Question: I have a time series. If i draw this time series I have such a diagram

my Data:
'''
539 532 531 538 544 554 575 571 543 559 511 525 512 540
535 514 524 527 532 547 564 548 572 564 549 532 519 520
520 543 550 542 528 523 531 548 554 574 575 560 534 518
511 519 527 554 543 527 540 524 523 539 569 552 553 540
522 522 492 519 532 527 532 550 535 517 551 548 571 574
539 535 515 512 510 527 533 543 540 533 519 539 555 542
574 543 555 539 507 522 518 519 516 546 523 530 532 539
540 568 554 563 550 526 509 492 525 519 527 526 515 530
531 553 563 562 576 568 539 516 512 500 516 542 522 527
523 531
'''
How can I smooth this graph, to see the sin function more clearly
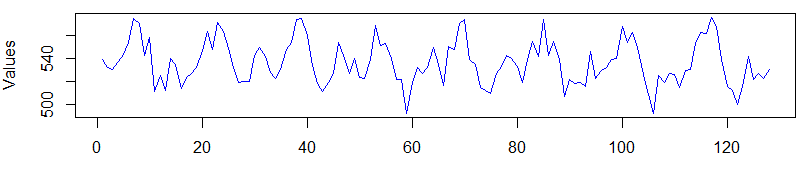
Answer: Here are some things to get you started.
'''
df <- data.frame(index=1:length(values),values)
# loess smoothing; note the use of predict(fit)
fit.loess <- loess(values~index,df,span=.1)
plot(df, type="l", col="blue",main="loess")
lines(df$index,predict(fit.loess),col="red")
'''

'''
# non-linear regression usign a single sine term
fit.nls <- nls(values~a*sin(b*index+c)+d,df,
start=c(a=1000,b=pi/10,c=0,d=mean(df$values)))
plot(df, type="l", col="blue",main="sin [1 term]")
lines(df$index,predict(fit.nls),col="red")
'''

'''
# non-linear regression using 2 sine terms
fit.nls <- nls(values~a1*sin(b1*index+c1)+a2*sin(b2*index+c2)+d,df,
start=c(a1=1000,b1=pi/10,c1=1,
a2=1000,b2=pi/2,c2=1,d=mean(df$values)))
plot(df, type="l", col="blue",main="sin [2 terms]")
lines(df$index,predict(fit.nls),col="red")
'''

From the non-linear fits you can get an estimate of the period ('b') using 'summary(fit.nls)'.
Read the documentation on 'loess', 'nls', and 'predict'